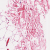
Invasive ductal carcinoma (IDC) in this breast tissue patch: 0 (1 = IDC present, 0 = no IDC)